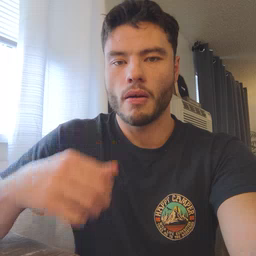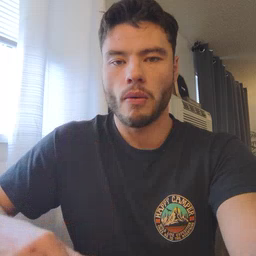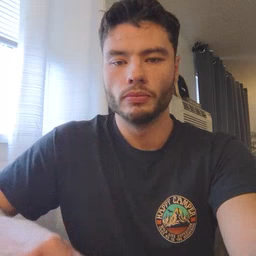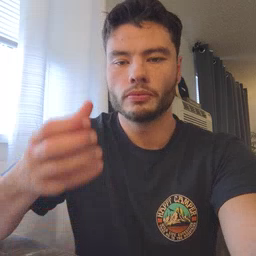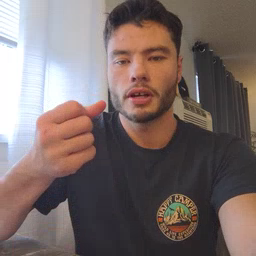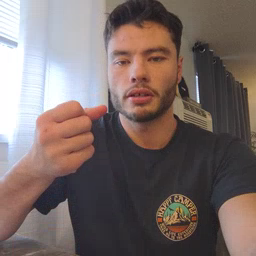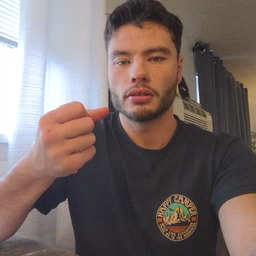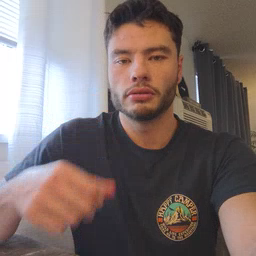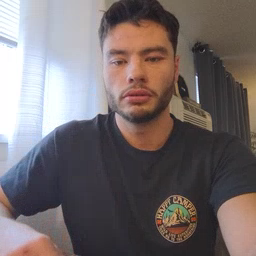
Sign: milk